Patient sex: M
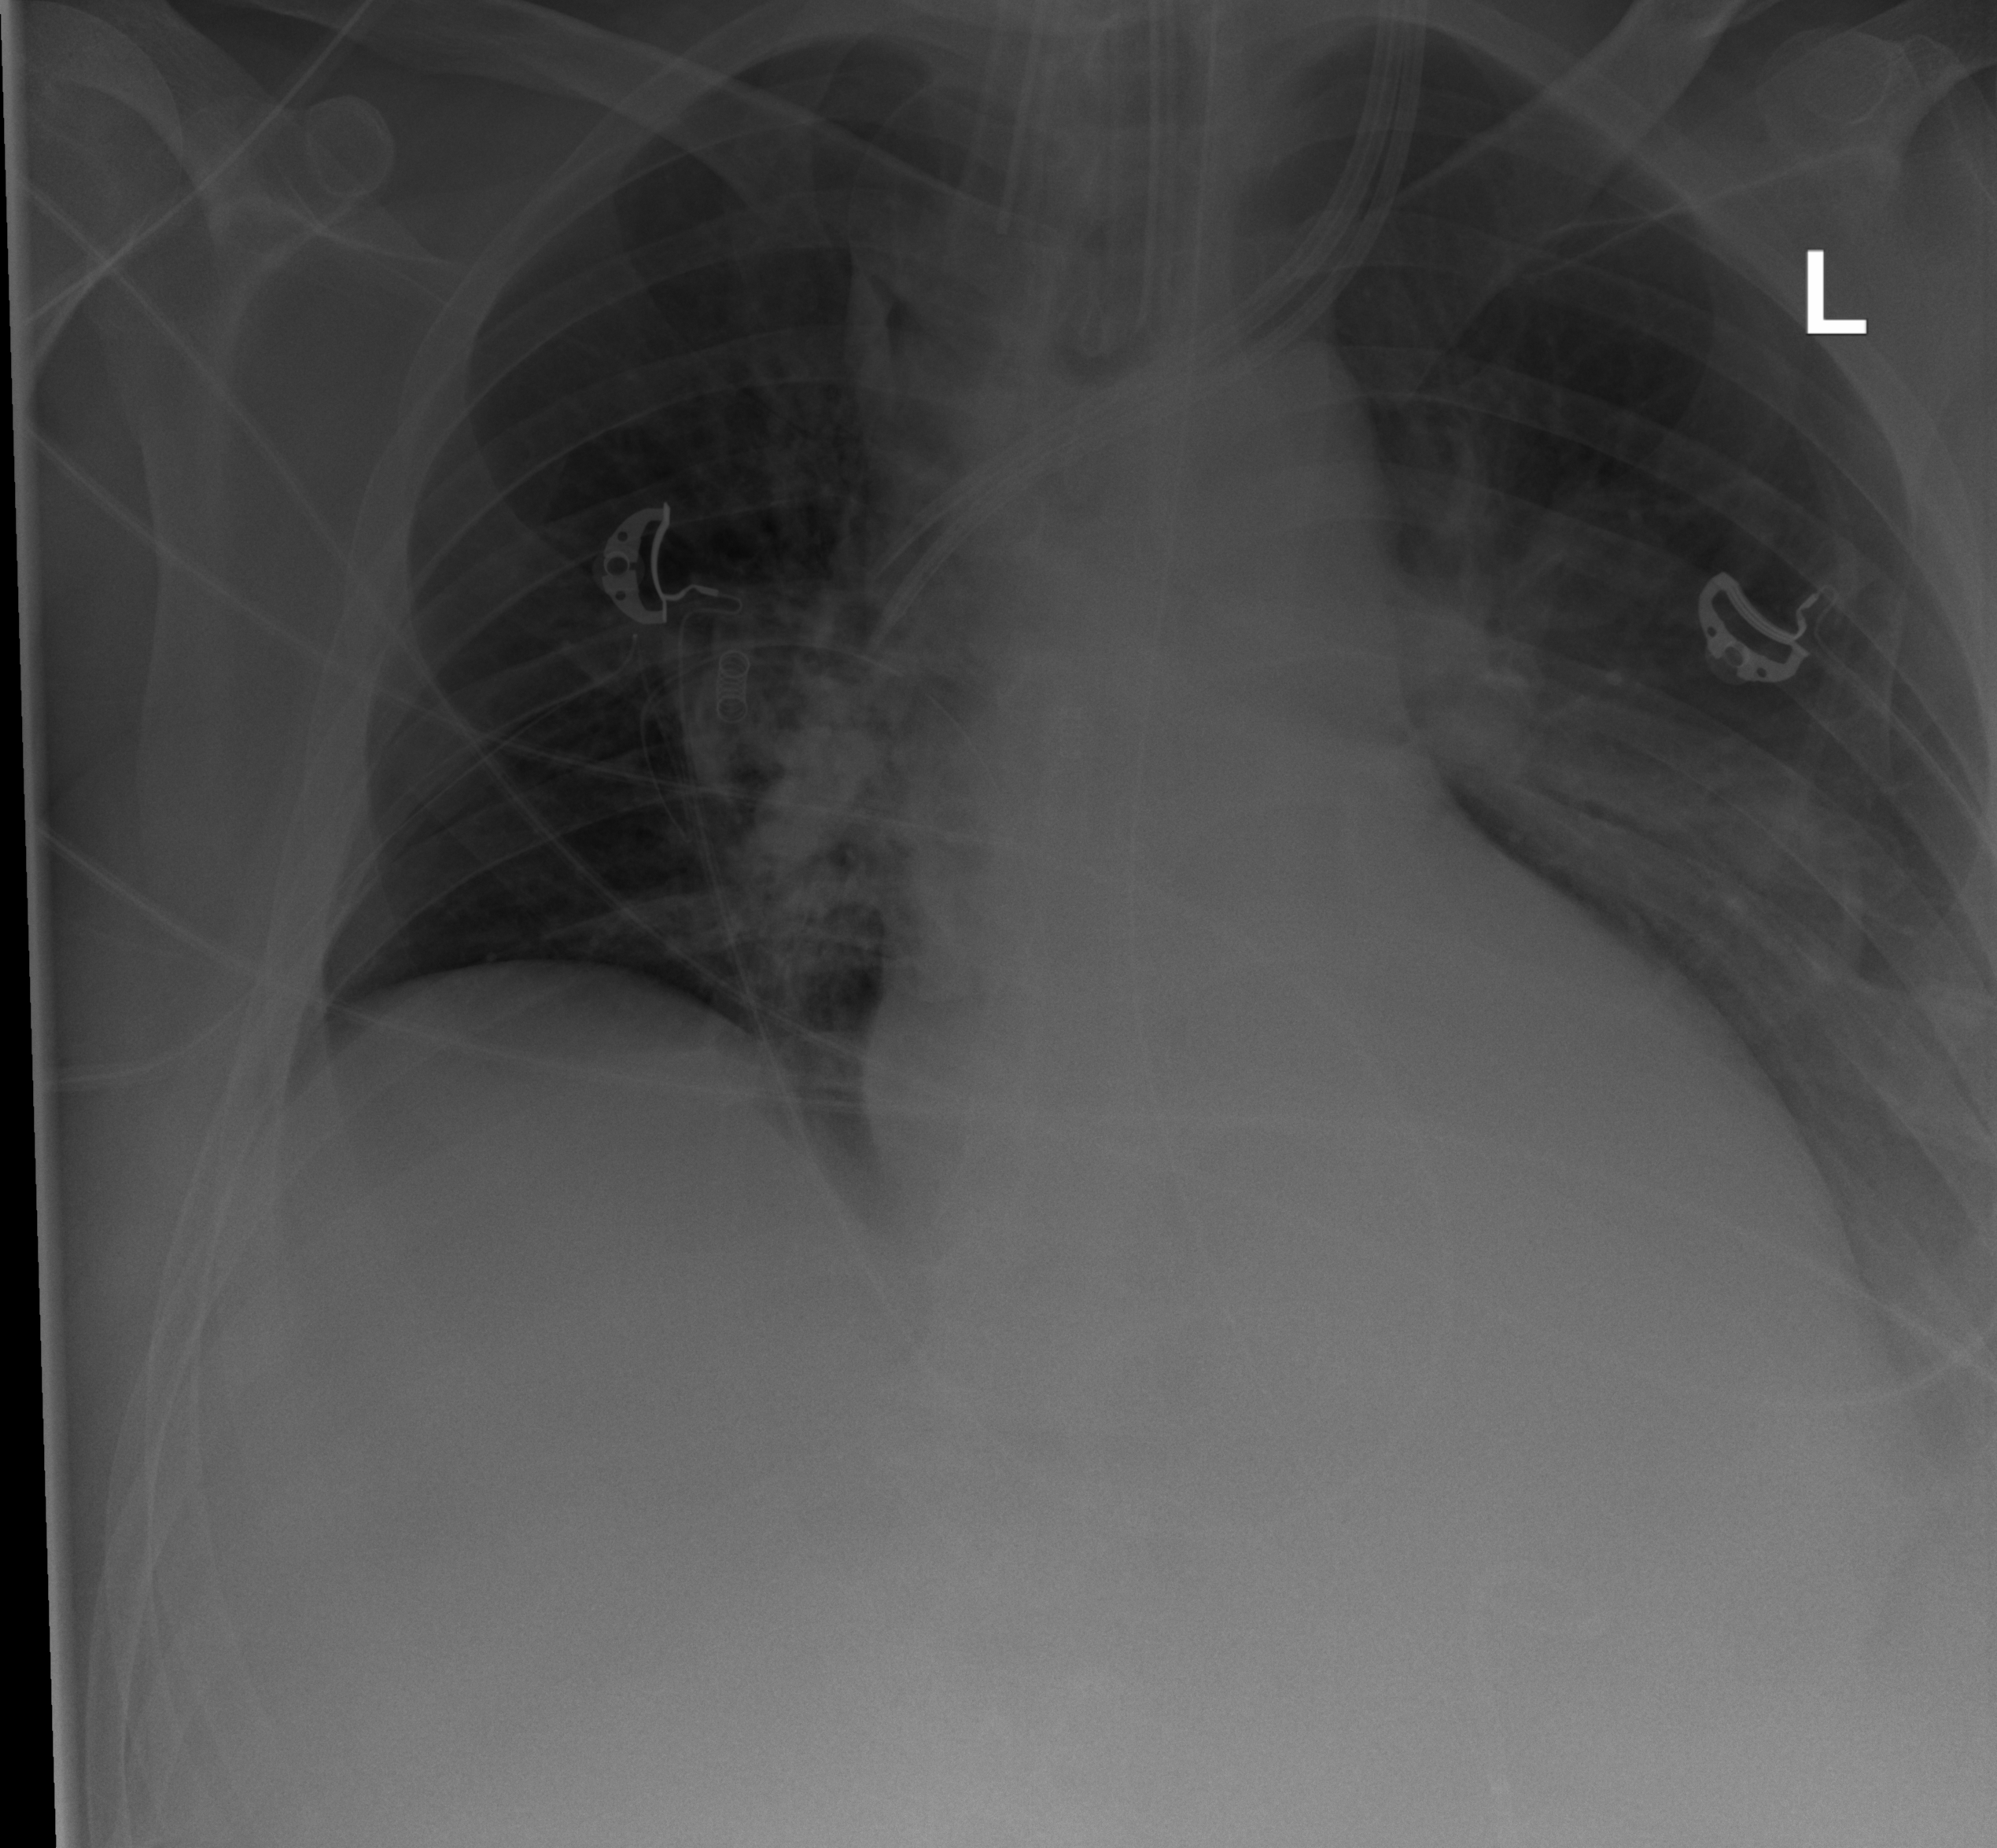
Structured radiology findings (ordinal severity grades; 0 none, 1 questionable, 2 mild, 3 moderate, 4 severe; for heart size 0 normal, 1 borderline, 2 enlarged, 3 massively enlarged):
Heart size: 2
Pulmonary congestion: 2
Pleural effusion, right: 0
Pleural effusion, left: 2
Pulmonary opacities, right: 1
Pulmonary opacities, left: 0
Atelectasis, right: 0
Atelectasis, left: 2